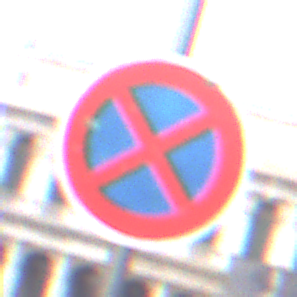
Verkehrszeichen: AbsolutesHalteverbot
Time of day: SunriseSunset
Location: Outdoor (Urban)
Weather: PartlyCloudy
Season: NotSpecified
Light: Natural